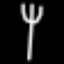
Label: fork